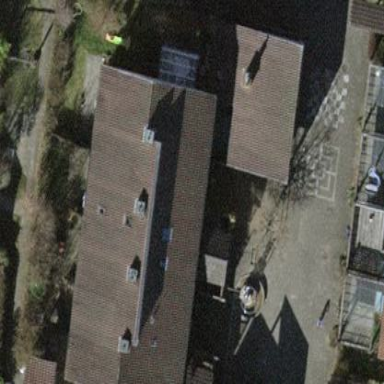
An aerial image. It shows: Gabled house with firebrick-colored roof. The house has cornsilk exterior color.